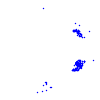
Particle: pion